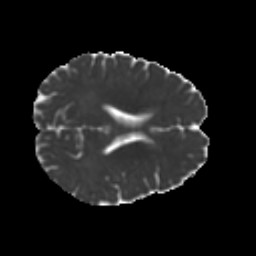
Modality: MD
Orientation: axial
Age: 38
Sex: male
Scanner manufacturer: ge
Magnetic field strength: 3 T
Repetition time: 7.8 s
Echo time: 0.0607 s